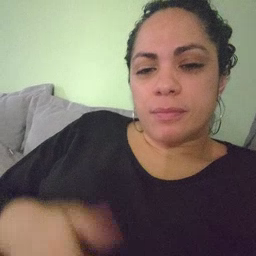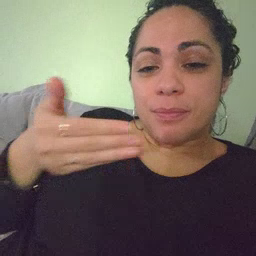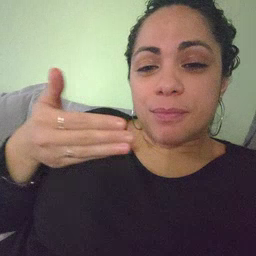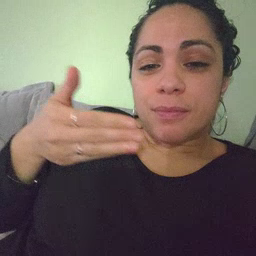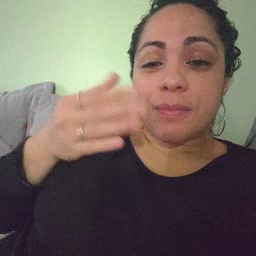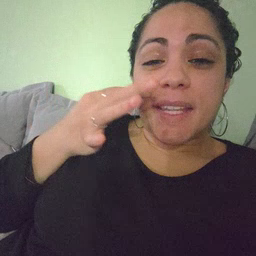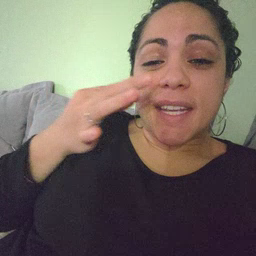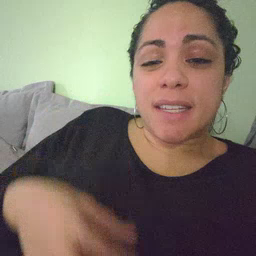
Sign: kitty